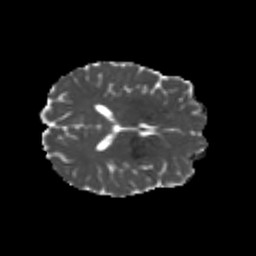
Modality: MD
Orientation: axial
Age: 24
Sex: female
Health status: healthy
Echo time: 0.074 s